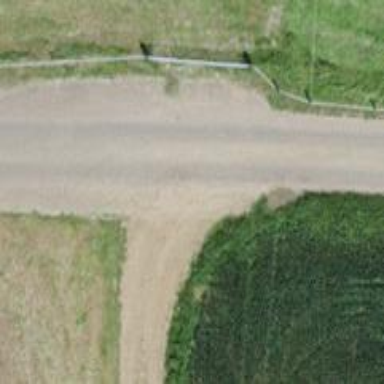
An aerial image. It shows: Unclassified road.